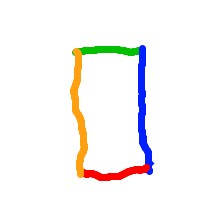
Shape: rectangle